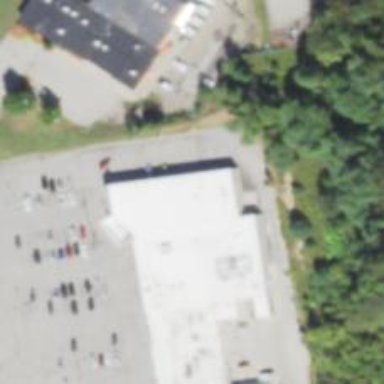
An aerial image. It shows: Supermarket.